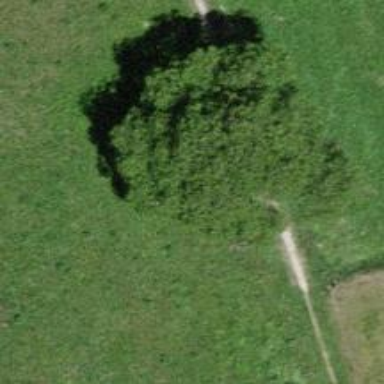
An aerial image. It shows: Deciduous tree with broadleaved leaves.